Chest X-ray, AP view. Patient: 41 years old, sex M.
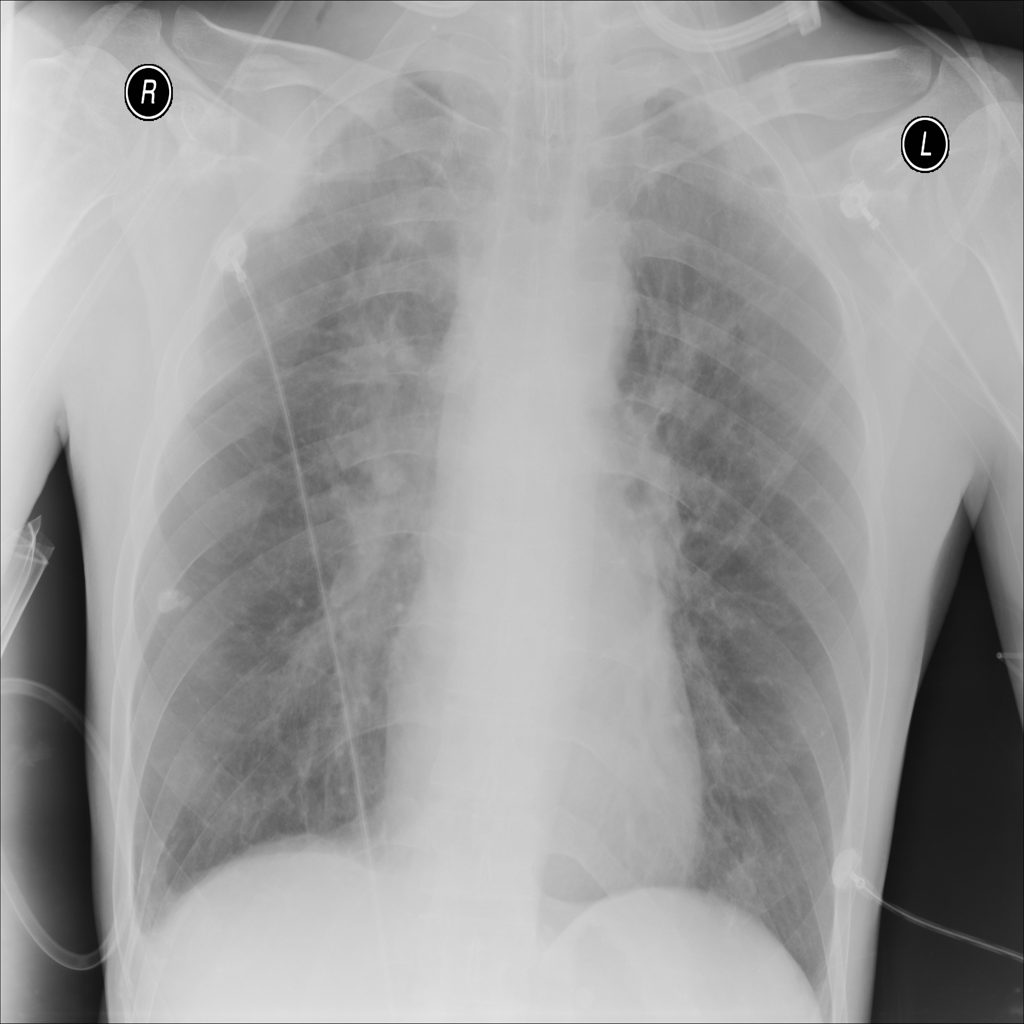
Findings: Pleural_Thickening